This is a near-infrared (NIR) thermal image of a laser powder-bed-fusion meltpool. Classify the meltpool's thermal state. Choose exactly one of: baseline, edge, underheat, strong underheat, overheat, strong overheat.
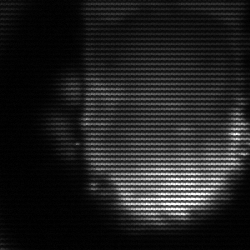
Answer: baseline